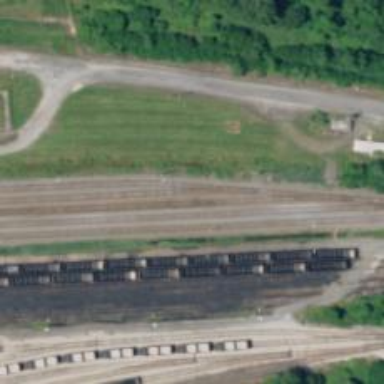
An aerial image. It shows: Railway yard used for servicing trains.